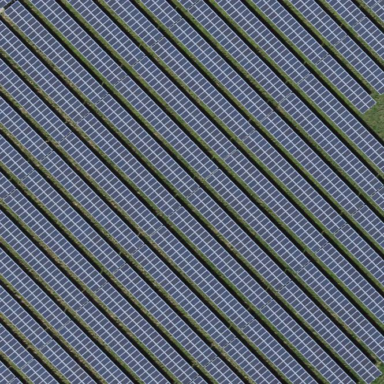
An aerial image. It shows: Solar power generator utilizing photovoltaic technology with solar photovoltaic panels.